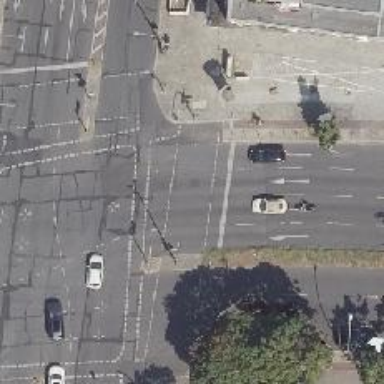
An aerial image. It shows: Asphalt footway with crossing controlled by traffic signals.